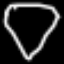
Label: diamond